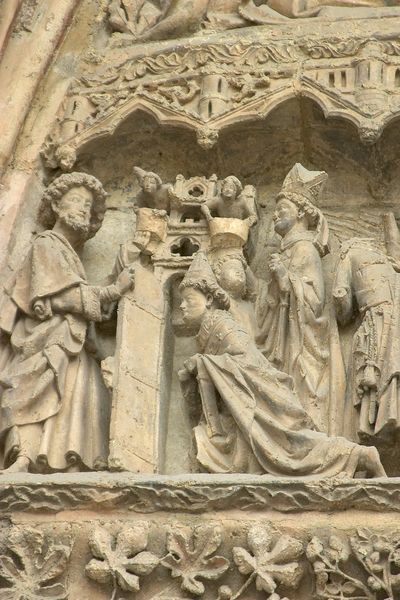
Titel: Kathedrale in Leon
Standort: Léon, Kathedrale (EU - E)
Schlagwörter: blätter, gestein, gott, menschen, hut, marmor, männer, säule, gebäude, haus, alt, bart, wand, architektur, herodes, stein, kirche, gewand, mantel, drei, personen, gotik, krone, pferd, engel, skulptur, kopfbedeckung, relief, farbig, bogen, fassade, lehm, mauer, figuren, romantik, bischof, könig, papst, tafel, faltenwurf, plastik, außen, religion, dom, mauerwerk, gemäuer, sims, statuen, sandstein, spitzbogen, mythos, kniend, knieen, krönung, priester, baldachin, könige, heilige, fresko, verehrung, putten, anbetung, artefakt, sakral, relieff, tympanon, aussenfassade, stifter, außenmauer, geschenke, gaben, drei könige, epiphanie, anbetung der könige, fresk, wandrelief, orm, gemeisselt, wandplastik, efoto, mauerwel